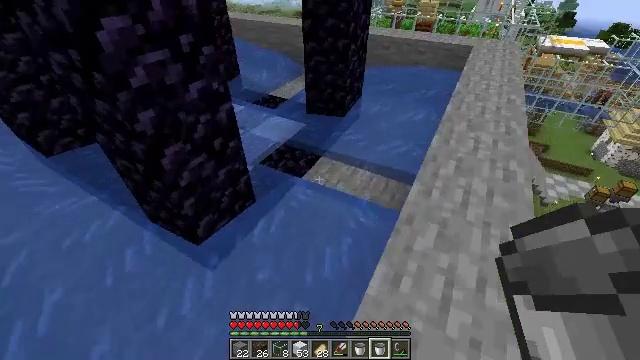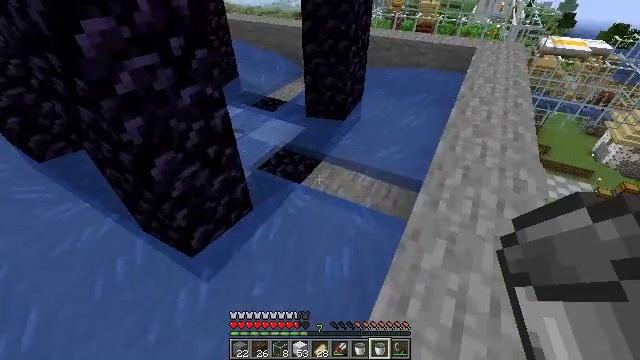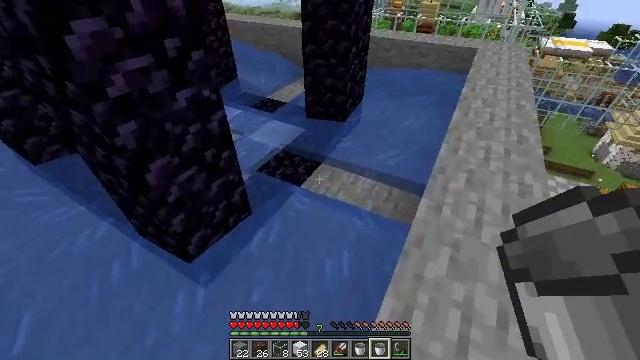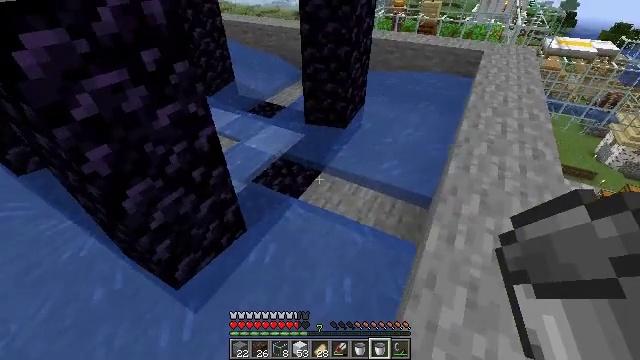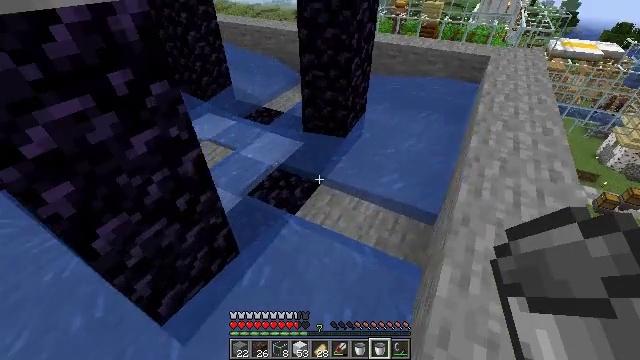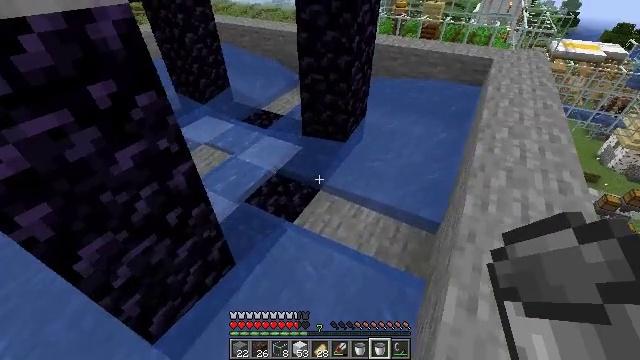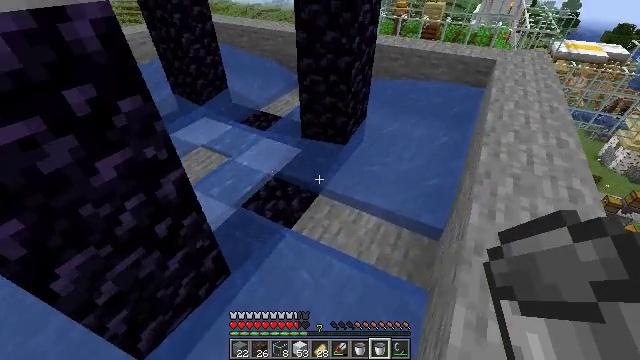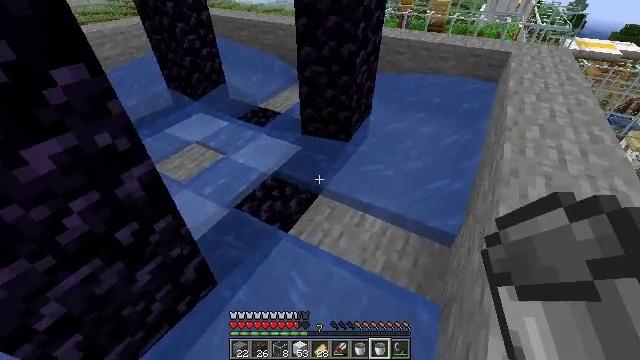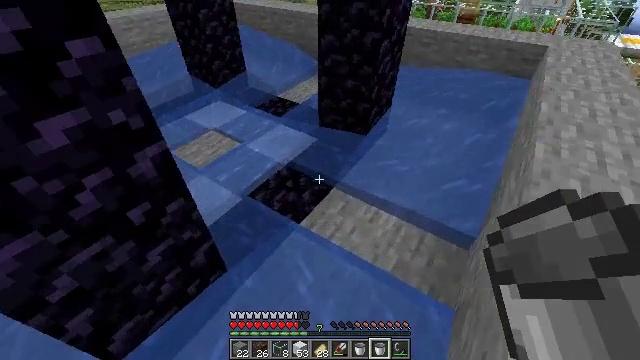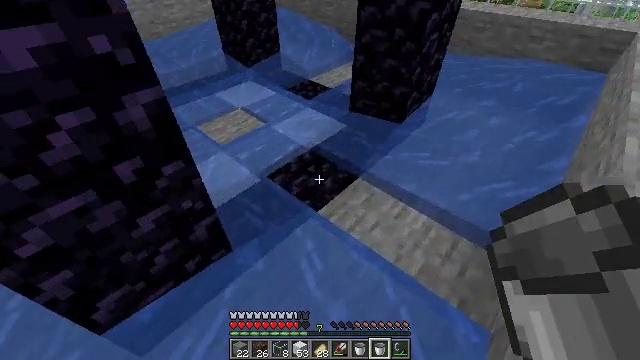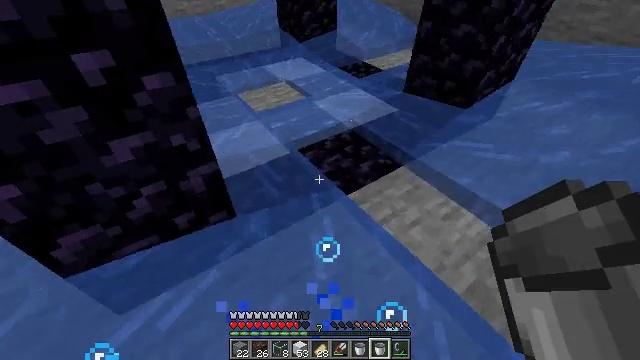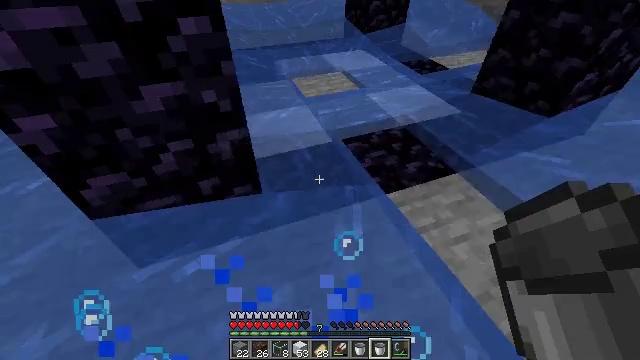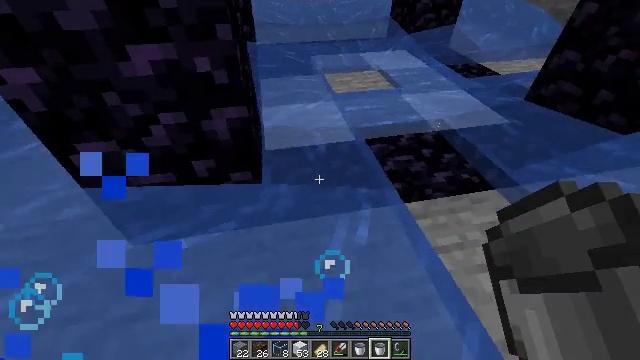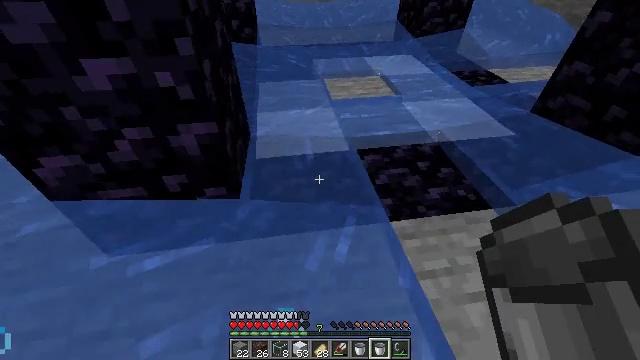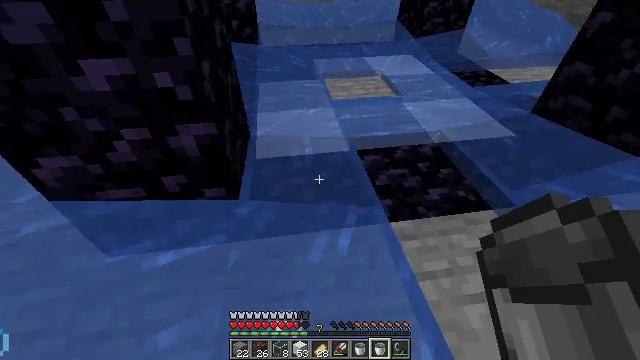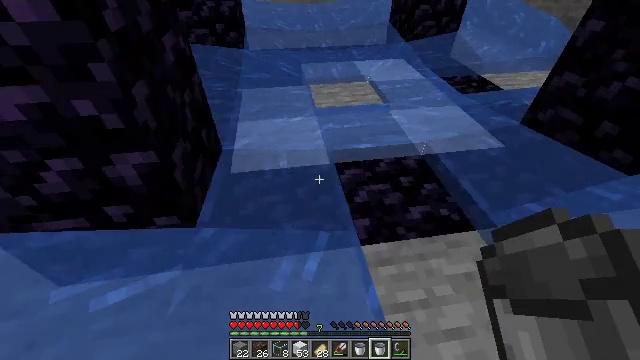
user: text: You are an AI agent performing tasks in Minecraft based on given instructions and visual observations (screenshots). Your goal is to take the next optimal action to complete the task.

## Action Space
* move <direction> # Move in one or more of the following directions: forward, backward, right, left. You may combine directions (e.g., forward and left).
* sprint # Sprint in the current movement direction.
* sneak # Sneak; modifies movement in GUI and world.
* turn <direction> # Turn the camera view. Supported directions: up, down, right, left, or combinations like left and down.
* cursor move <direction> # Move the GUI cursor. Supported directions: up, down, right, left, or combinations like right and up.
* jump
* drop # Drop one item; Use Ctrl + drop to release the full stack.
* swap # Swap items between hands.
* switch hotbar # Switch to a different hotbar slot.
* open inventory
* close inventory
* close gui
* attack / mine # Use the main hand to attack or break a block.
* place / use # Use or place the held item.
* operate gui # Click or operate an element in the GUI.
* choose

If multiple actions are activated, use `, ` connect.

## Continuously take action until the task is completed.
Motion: motion action
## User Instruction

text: Obtain white wool for building.
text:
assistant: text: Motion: move forward
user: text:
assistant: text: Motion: move forward
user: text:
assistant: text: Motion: move forward
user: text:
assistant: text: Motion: move forward
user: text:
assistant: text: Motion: move forward
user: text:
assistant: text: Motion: move forward
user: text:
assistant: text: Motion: move forward and move right
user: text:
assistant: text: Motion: move forward and move right, turn left and down
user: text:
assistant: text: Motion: move forward and move right, turn left and down
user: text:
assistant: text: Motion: move forward and move right, turn left
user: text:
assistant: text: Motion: move forward and move right, turn left
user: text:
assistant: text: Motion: move forward and move right, turn left
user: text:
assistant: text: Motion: move forward and move right, turn left
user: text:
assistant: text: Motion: move forward and move right
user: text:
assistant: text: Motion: move forward and move right
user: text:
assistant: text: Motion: move forward and move right
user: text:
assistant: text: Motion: move forward and move right
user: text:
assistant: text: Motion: move forward and move right
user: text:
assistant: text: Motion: move forward and move right
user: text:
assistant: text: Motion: move forward and move right, turn left
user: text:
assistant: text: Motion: move forward and move right, turn left
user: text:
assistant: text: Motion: turn left
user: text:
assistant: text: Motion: turn left
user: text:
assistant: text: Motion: turn left
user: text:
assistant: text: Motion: turn left
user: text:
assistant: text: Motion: turn left
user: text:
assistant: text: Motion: no_op
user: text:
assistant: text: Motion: no_op
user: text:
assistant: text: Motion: no_op
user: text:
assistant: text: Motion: move forward